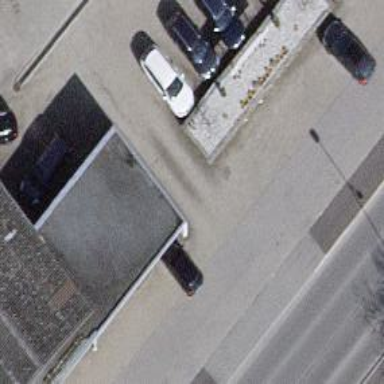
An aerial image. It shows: Building with flat gray roof. The building is yellow in color.